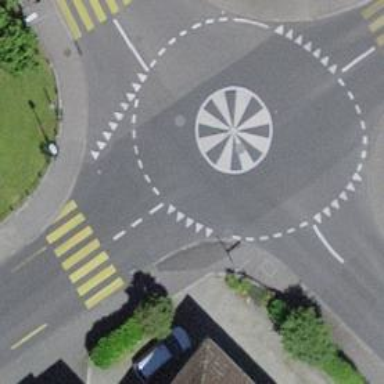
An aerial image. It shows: Mini roundabout on the road.